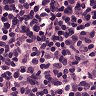
Metastatic tissue present: no